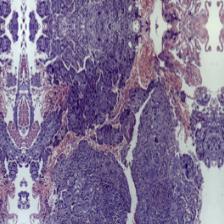
Diagnosis: OSCC